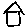
Label: house